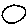
Label: moon